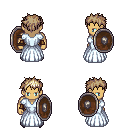
a pixel art fantasy rpg character, male body template, human, tanned skin, underdress, robe skirt, white blonde bedhead hairstyle, leather bracers, metal boots, shield, four views (front, back, left, right), 2x2 character sprite sheet, small pixel art, hard edges, no anti-aliasing